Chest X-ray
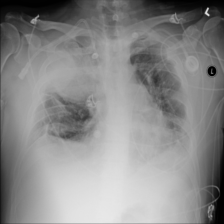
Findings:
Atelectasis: positive
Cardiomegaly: negative
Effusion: negative
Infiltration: negative
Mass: negative
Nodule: negative
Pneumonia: negative
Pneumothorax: negative
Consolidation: negative
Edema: negative
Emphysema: negative
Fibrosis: negative
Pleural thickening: negative
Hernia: negative